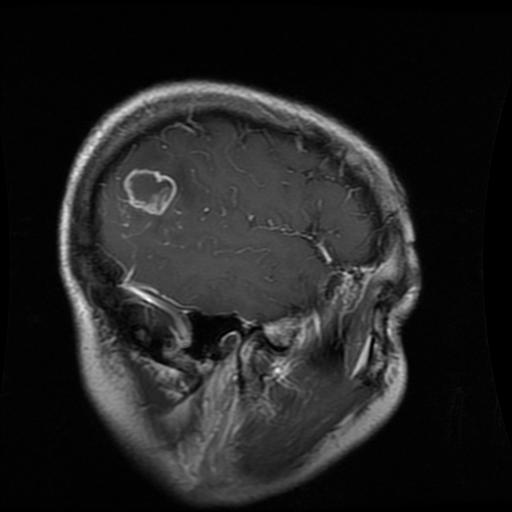
Label: glioma